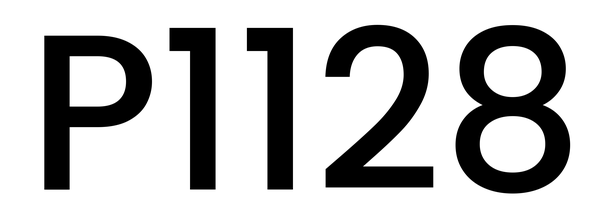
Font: Poppins-Medium